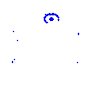
Particle: kaon